Question: When I set the background color in the layout everything works perfectly. However, It seems I'm doing something wrong. Here is the code.
'''
<activity android:name="com.example.somma.MainActivity"
android:label="@string/app_name"
android:theme="@style/custom_title_theme"
>
<intent-filter>
<action android:name="android.intent.action.MAIN" />
<category android:name="android.intent.category.LAUNCHER" />
</intent-filter>
</activity>
'''
'''
<?xml version="1.0" encoding="utf-8"?>
<resources>
<style name="custom_title_theme" parent="android:Theme">
<item name="android:windowTitleSize">40dp</item>
<item name="android:windowTitleBackgroundStyle">@drawable/custom_title_background</item>
<item name="android:background">@color/Meerenguee</item>
</style>
</resources>
'''
Is that because in every class I call these lines onStart()?
'''
requestWindowFeature(Window.FEATURE_CUSTOM_TITLE);
setContentView(com.example.somma.R.layout.sumwindow);
getWindow().setFeatureInt(Window.FEATURE_CUSTOM_TITLE, R.layout.custom_title_bar);
'''
'''
<?xml version="1.0" encoding="utf-8"?>
<RelativeLayout xmlns:android="http://schemas.android.com/apk/res/android"
android:layout_width="fill_parent"
android:layout_height="fill_parent"
android:background="@drawable/custom_title_background">
<TextView android:layout_width="wrap_content"
android:layout_height="wrap_content"
android:textSize="16sp"
android:textColor="@color/cream_brown"
android:textStyle="bold"
android:id="@+id/custom_title_text"
android:text="@string/app_name"
android:layout_centerInParent="true"
android:shadowColor="@android:color/black"
android:shadowRadius="3"/>
<Button android:id="@+id/settings_button"
android:layout_width="wrap_content"
android:layout_height="wrap_content"
android:layout_alignParentRight="true"
android:text="@string/settings"
android:onClick="openSharedPref"
android:background="@drawable/header_button"/>
</RelativeLayout>
'''
Does getWindow().setFeatureInt(Window.FEATURE_CUSTOM_TITLE, R.layout.custom_title_bar); prevents "custom_title_theme" from being set?
Here is a screen of how everything appears:

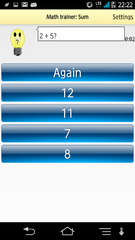
Answer: I suggest you try following:
'''
<application
android:icon="@drawable/icon"
android:label="@string/app_name"
android:theme="@style/custom_title_theme"/>
'''